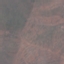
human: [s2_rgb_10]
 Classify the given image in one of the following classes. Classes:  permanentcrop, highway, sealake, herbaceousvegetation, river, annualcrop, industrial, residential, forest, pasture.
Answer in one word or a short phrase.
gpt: HerbaceousVegetation